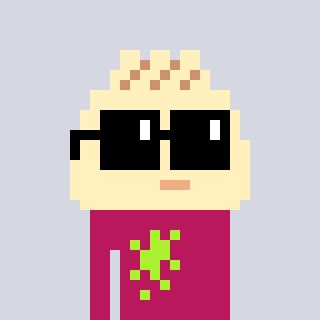
a pixel art character with square black sunglasses, a porkbao-shaped head and a darkpink-colored body on a cool background